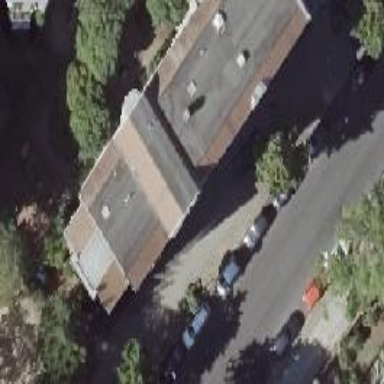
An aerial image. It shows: Residential building.